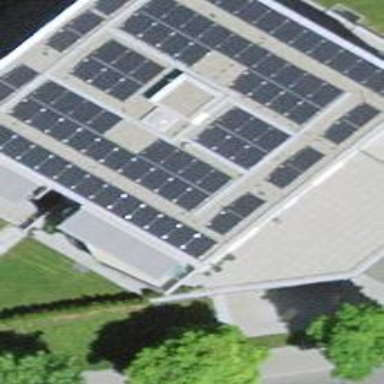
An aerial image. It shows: Solar photovoltaic panel generator producing electricity as small installation.